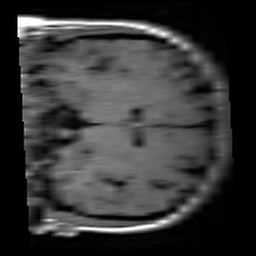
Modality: T1w
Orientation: coronal
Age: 26
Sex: female
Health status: healthy
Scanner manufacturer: siemens
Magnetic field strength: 3 T
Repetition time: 4.1 s
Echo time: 0.0085 s